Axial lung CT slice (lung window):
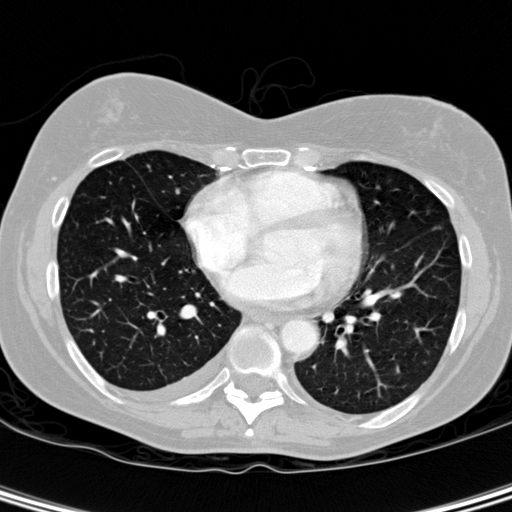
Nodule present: no